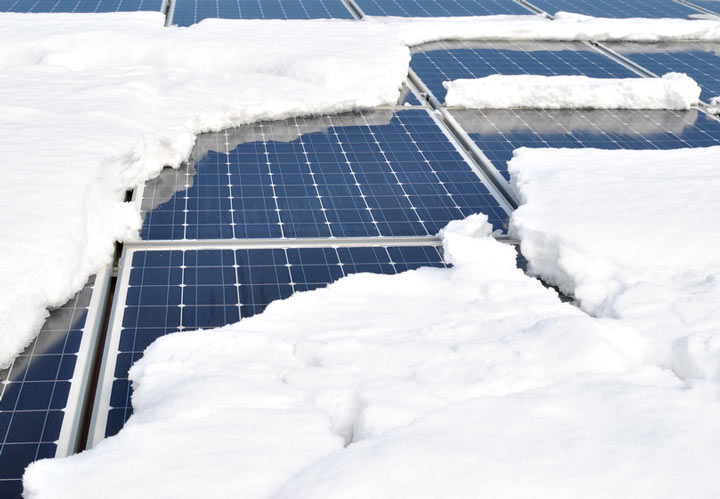
Label: Snow-Covered